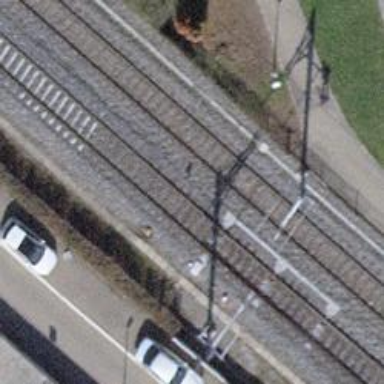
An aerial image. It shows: Railway switch.